Question: Game Rule: Clicking a light toggles itself and its adjacent (up, down, left, right) lights. What is the minimum number of clicks required to turn off all the lights?
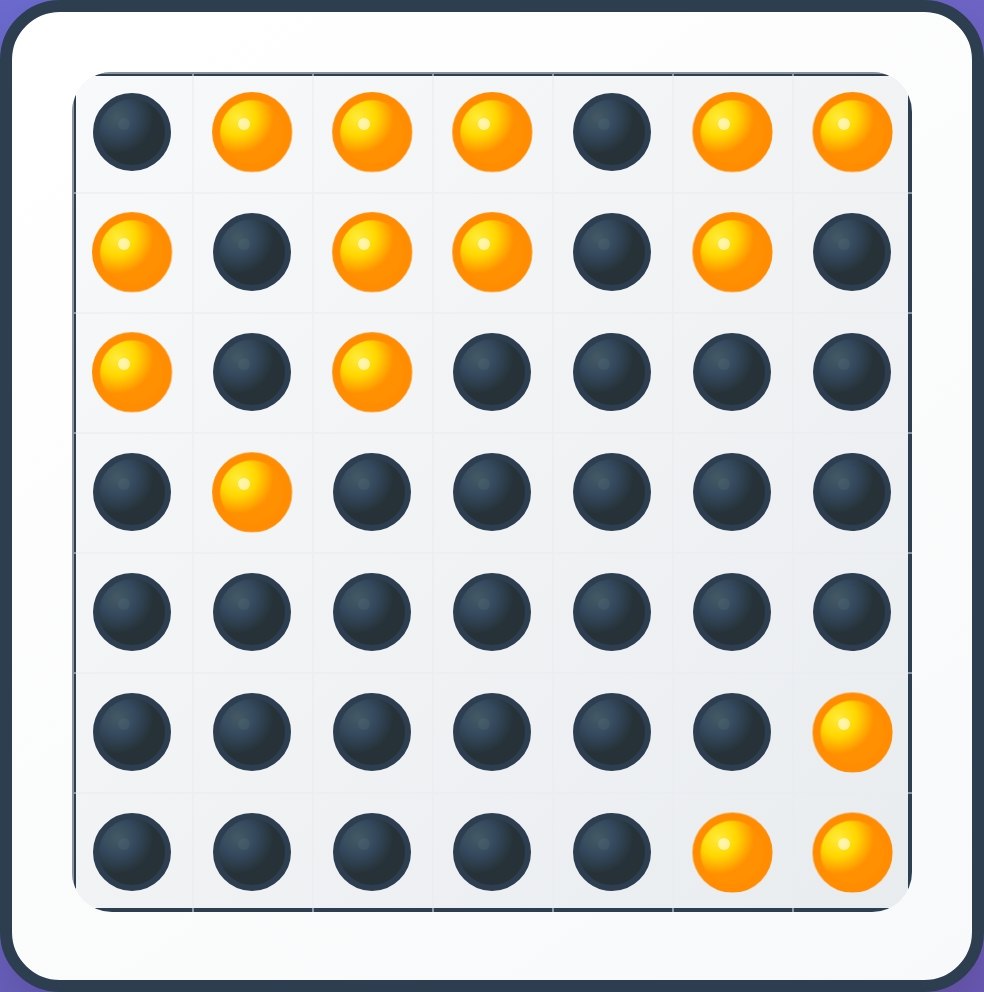
Answer: 5